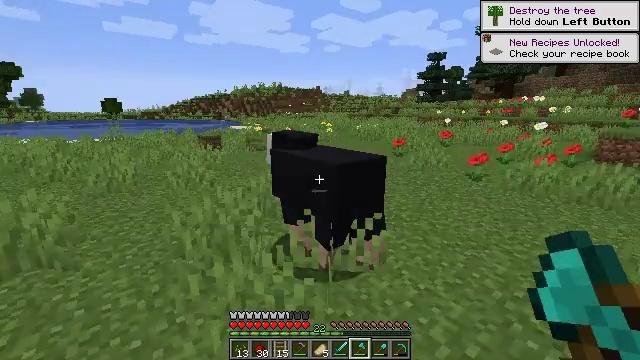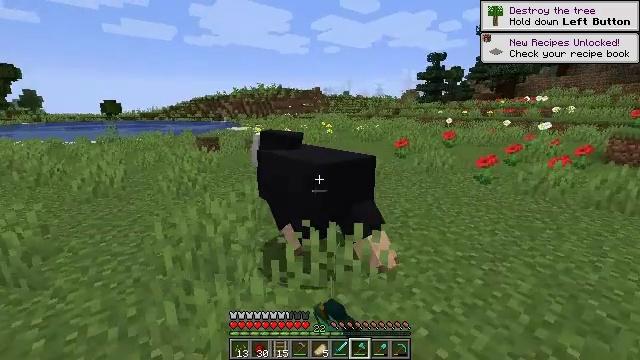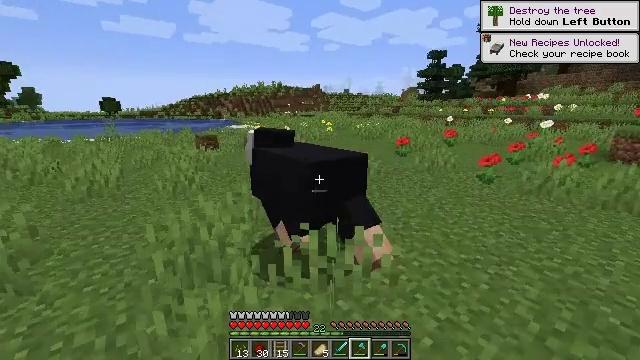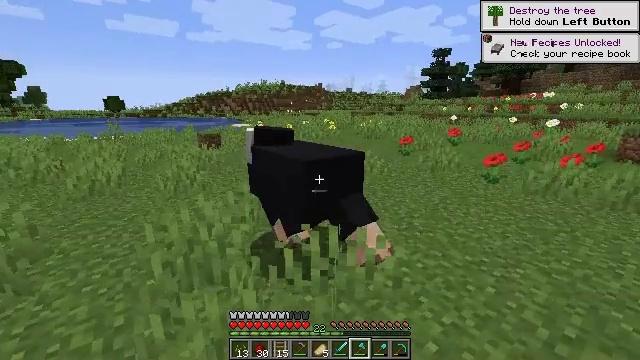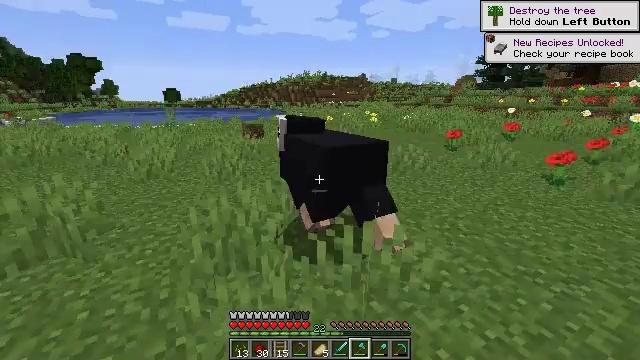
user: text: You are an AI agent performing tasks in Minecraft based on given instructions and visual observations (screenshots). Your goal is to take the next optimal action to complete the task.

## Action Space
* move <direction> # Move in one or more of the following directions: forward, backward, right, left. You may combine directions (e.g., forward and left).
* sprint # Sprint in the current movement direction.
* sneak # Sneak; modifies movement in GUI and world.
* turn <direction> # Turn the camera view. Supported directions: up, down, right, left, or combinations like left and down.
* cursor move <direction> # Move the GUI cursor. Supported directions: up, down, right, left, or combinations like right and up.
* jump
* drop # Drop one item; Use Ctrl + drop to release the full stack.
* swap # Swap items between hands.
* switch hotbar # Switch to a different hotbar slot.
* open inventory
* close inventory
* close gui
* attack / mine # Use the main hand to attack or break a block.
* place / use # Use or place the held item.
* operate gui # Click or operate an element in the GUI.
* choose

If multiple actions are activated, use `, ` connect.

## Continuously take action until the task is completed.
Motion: motion action
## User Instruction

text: Kill the sheep.
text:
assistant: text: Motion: move forward, attack / mine
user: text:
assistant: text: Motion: attack / mine
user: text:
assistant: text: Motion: no_op
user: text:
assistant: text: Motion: turn left and down, attack / mine
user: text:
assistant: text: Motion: attack / mine